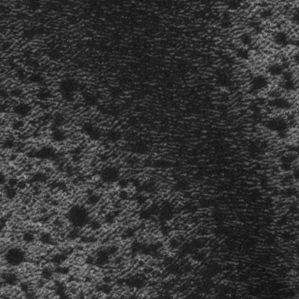
Label: frost